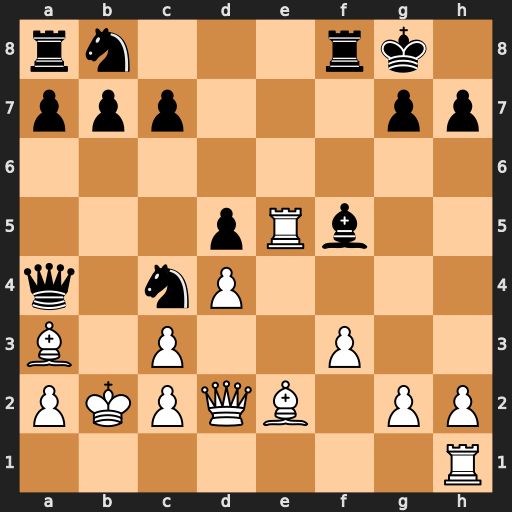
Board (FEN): rn3rk1/ppp3pp/8/3pRb2/q1nP4/B1P2P2/PKPQB1PP/7R
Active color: w
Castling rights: -
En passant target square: -
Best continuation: Bxc4 dxc4 Bxf8